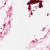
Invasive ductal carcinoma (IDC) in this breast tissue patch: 0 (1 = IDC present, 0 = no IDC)